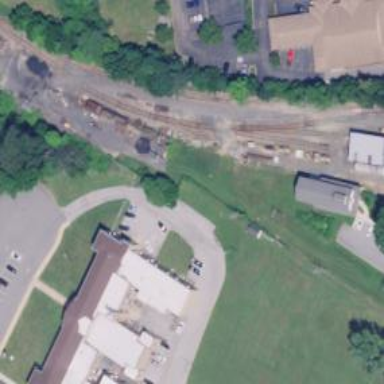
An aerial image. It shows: Preserved rail yard with railway tracks.